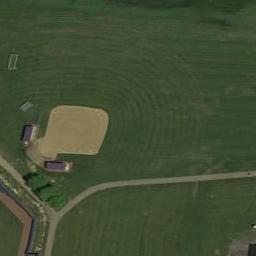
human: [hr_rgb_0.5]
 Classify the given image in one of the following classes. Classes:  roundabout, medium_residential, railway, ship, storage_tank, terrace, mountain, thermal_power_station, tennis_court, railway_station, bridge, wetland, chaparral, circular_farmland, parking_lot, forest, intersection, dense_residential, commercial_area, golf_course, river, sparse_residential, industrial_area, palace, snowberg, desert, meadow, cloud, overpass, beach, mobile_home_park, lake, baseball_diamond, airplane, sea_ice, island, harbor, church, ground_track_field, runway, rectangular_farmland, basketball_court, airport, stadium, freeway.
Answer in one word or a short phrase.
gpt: baseball_diamond